Question: A picture is worth a thousand words and so I'll start off with it
<URL>
As you can see, there is white background appearing in Chrome while in Firefox, the movie fits perfectly.
Here is the embed code:
'''
<embed id="movie" src="movie.swf" loop="false" menu="false" quality="best"
bgcolor="#ffffff" width="250" height="250" scale="aspect" name="movie"
align="middle" allowscriptaccess="always" allowfullscreen="false"
type="application/x-shockwave-flash"
pluginspage="http://www.macromedia.com/go/getflashplayer"
flashvars="shutter_enabled=1&amp;shutter_url=shutter.mp3&amp;width=250&amp;
height=250&amp;server_width=250&amp;server_height=250">
'''
For the time being, I've used 'bgcolor=#e0efe8' to merge it with background. But what I'm curious about is why doesn't the movie fit perfectly as it does in Firefox?
I tried to look at css but right clicking over it brings up the flash settings menu.
The embed tag is withing a 'td' and the 'table' has 'cellspacing = "4"' and 'cellpadding = "3"', but I don't think that would cause a problem. The table, tr, or td doesn't have a height property defined so I guess we can tick that off of 'to check' list too.
Is there anything else from my side that needs to be provided to come up a solution?
Throwing in the HTML too if that helps:
'''
<table width="100%">
<tbody>
<tr>
<td>
<embed id="movie" src="movie.swf" loop="false" menu="false" quality="best" bgcolor="#ffffff" scale="aspect" name="movie" allowscriptaccess="always" allowfullscreen="false" type="application/x-shockwave-flash" pluginspage="http://www.macromedia.com/go/getflashplayer" flashvars="shutter_enabled=1&amp;shutter_url=shutter.mp3&amp;width=250&amp;height=250&amp;server_width=250&amp;server_height=250" align="middle" height="250" width="250">
</td>
</tr>
</tbody>
</table>
'''
Finally managed to view the CSS through Firebug lite. Here is the SS:

Thanks in advance
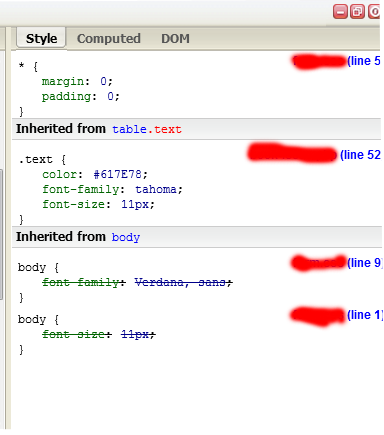
Answer: We'll need to have a look at your CSS file or inline style code, have you tried setting the td padding property to zero?
CSS code:
'''
td {
padding: 0;
}
'''
Edit1: If that doesn't work, maybe this css property:
'''
border-collapse: collapse
'''
Edit2: Try using these CSS properties:
'''
position: relative;
overflow: auto;
'''
Source (someone else having a similar problem): <URL>